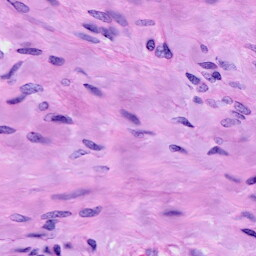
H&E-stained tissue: Cervix